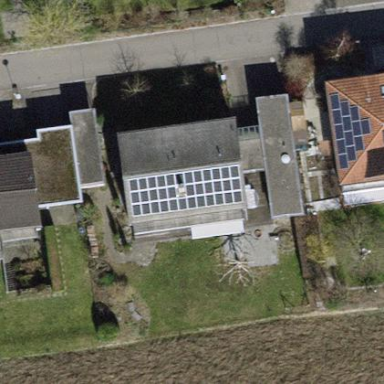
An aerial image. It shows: Building with tile roof.